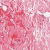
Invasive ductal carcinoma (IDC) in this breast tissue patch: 0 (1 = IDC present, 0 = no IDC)